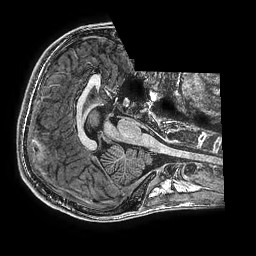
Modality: T1w
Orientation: axial
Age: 17
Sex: male
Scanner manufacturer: ge
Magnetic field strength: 3 T
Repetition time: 0.00766 s
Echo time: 0.003476 s